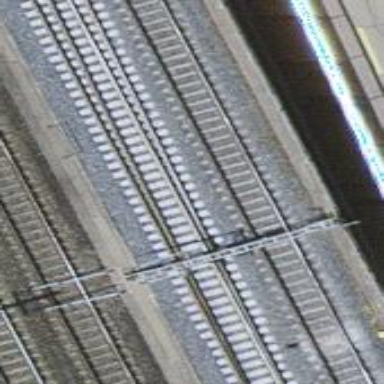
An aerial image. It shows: Railway bridge with electrified tracks and single rail.